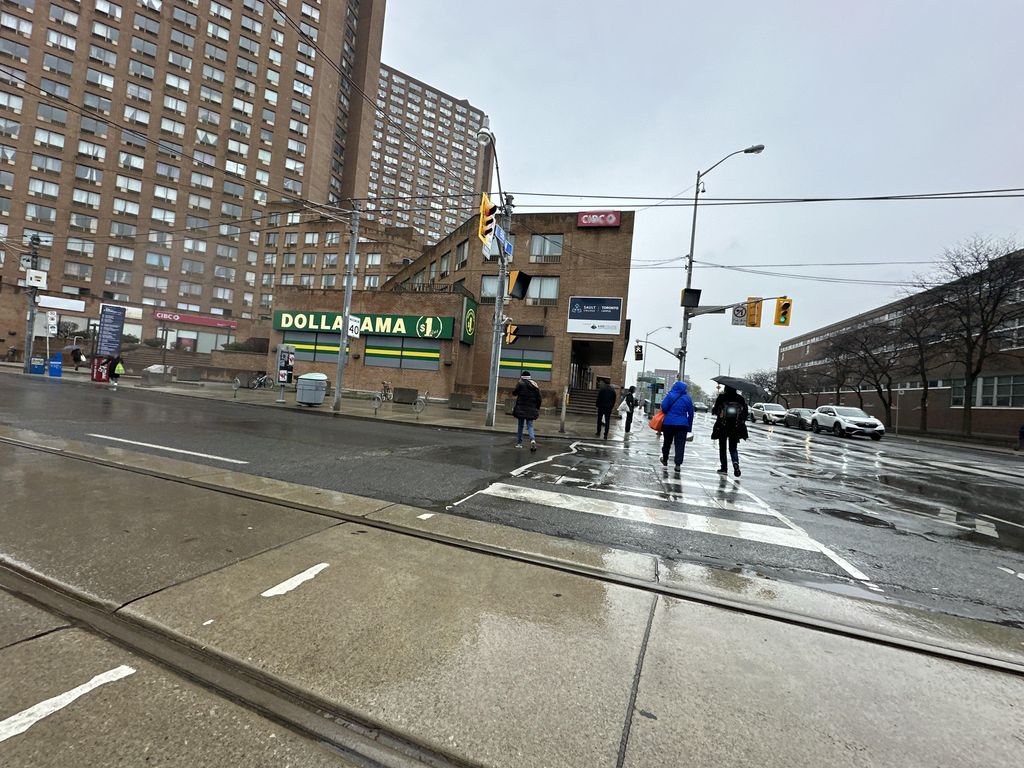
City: toronto